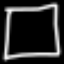
Label: square